Question: I am trying to learn how to use the Silverlight 3 control, because I need to define the DataForm fields myself in the XAML code, that is, I don't want to use the AutoGenerateFields property.
My problem is: the dataform works perfectly when the AutoGenerateFields is set to true, but when I create a DataForm and set the fields manually and run the application, all I get is an empty blank rectangle where my form and its fields should be.
I created a blank Silverligh Navigation Application to test this, and below is the code of the Home.xaml page:
'''<Grid x:Name="LayoutRoot">
<StackPanel>
<!-- This doesn't work. It renders a blank rectangle -->
<dataFormToolkit:DataForm x:Name="DataForm">
<dataFormToolkit:DataForm.EditTemplate>
<DataTemplate>
<StackPanel dataFormToolkit:DataField.IsFieldGroup="True">
<dataFormToolkit:DataField>
<TextBox Text="Test1" />
</dataFormToolkit:DataField>
<dataFormToolkit:DataField>
<TextBox Text="Test2" />
</dataFormToolkit:DataField>
<dataFormToolkit:DataField>
<TextBox Text="Test3" />
</dataFormToolkit:DataField>
</StackPanel>
</DataTemplate>
</dataFormToolkit:DataForm.EditTemplate>
</dataFormToolkit:DataForm>
<!-- This works. -->
<dataFormToolkit:DataForm x:Name="DataForm2"/>
</StackPanel>
</Grid>'''
To make the second DataForm work, I simply created a Person class, and put the following in :
'''
protected override void OnNavigatedTo(NavigationEventArgs e)
{
Person client = new Person { Age = 10, DateOfBirth = new DateTime(1980, 10, 20), FirstName = "John", LastName = "Doe" };
DataForm2.CurrentItem = client;
}
'''
You can see what happens when I run the application:

Does anyone know what's wrong? Thank you in advance.
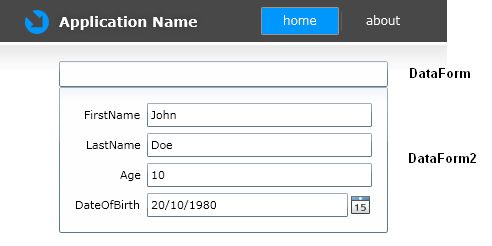
Answer: To get something to appear I had to add:
'''
DataForm.CurrentItem = client;
'''
to the code.
This just displayed three text boxes with no labels and the entries "Test1", "Test2" and "Test3". Is this what you were expecting?
The <URL> samples page has an example of a template driven data form and it's XAML looks like this:
'''
<dataform:DataForm x:Name="dataForm" ItemsSource="{Binding}" HorizontalAlignment="Left" MinWidth="400" MaxWidth="500" Margin="4" Grid.Column="1">
<dataform:DataForm.EditTemplate>
<DataTemplate>
<StackPanel>
<dataform:DataField>
<TextBox Text="{Binding FirstName, Mode=TwoWay}" />
</dataform:DataField>
<dataform:DataField>
<TextBox Text="{Binding Email, Mode=TwoWay}" />
</dataform:DataField>
<dataform:DataField>
<TextBox Text="{Binding Phone, Mode=TwoWay}" />
</dataform:DataField>
<dataform:DataField Label="Calendar">
<controls:Calendar></controls:Calendar>
</dataform:DataField>
</StackPanel>
</DataTemplate>
</dataform:DataForm.EditTemplate>
</dataform:DataForm>
'''
And there's the line:
'''
DataContext = Contact.People;
'''
in the code behind. (The class 'People' is defined elsewhere as far as I can work out)